Question: I'm just getting back into MATLAB and having trouble with some fairly basic plotting. I've already searched mathworks.com...
I have some 3D array, with dimensions 200 x 2 x 11. To give some context, basically I have 11 time points, and would like to plot some 2D line for each of those.
For example, for time 1 (i.e., 'myArray(:,:,1)'), I can generate some 2D plot that looks something like this:

This is just an interpolation over 200 (x,y) coordinates.
I've calculated the evolution of this line over 11 time periods, and would like to plot it in 3-dimensions. I'm trying to utilize the mesh function, which accepts arguments X,Y,Z. I'd like my time points to be on the x-axis. I'm having a little trouble with the syntax. Intuitively, I'm trying to get something like this to work:
'''
for k = 1:11
myArray(:,:,k) = [stDev, ret];
end
% mesh(X,Y,Z):
mesh(1:11, ??, ??)
'''
Really the crux of the problem is I don't totally understand how to convert elements of some multidimensional array into a format that's compatible with the mesh function.
Thanks!
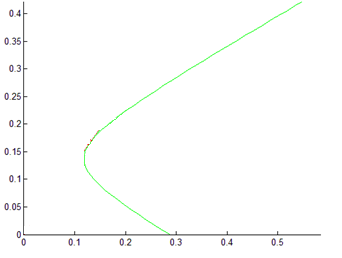
Answer: Mathematically, a surface is parametrized like X=X(u,v), Y=Y(u,v), Z=Z(u,v), where u and v are parameters. In MATLAB terms, the parameters and the vertical and horizontal indices of the matrices X,Y,Z. In your case, you need X,Y,Z to be 200 by 11 matrices.
The coordinates in Y and Z are taken from your 3D array:
'''
Y = squeeze(M(:,1,:));
Z = squeeze(M(:,2,:));
'''
But X should be filled with the time values, which are the numbers from 1 to 11 in your case. (In general, '1:size(M,3)'.) To have these values replicated across 200 rows, use Kronecker product with
a vector of 200 1s:
'''
X = kron(1:size(M,3), ones(size(M,1),1))
'''
Now 'mesh(X,Y,Z)' will give the desired surface.
---
For demo purpose, I used 11 curves that are all square-root graphs with different scaling.
'''
M = zeros(200,2,11);
for k=1:11
M(:,1,k) = 1:200;
M(:,2,k) = sqrt(k*(1:200));
end
X = kron(1:size(M,3), ones(size(M,1),1));
Y = squeeze(M(:,1,:));
Z = squeeze(M(:,2,:));
mesh(X,Y,Z);
'''